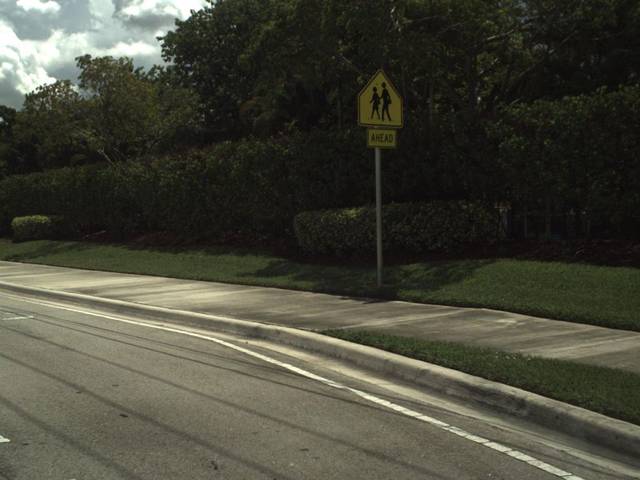
Region: United States
Coordinates: 26.194, -80.272